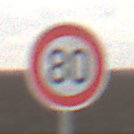
Verkehrszeichen: Geschwindigkeit80
Umgebung: Outdoor, Nature
Tageszeit: MorningAfternoon
Wetter: Overcast
Licht: Natural
Jahreszeit: NotSpecified
Kontrast: LowContrast